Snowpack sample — Rabbit Ears Pass, Jackson County, Colorado, USA (12/17/25, 1:08 PM MST)
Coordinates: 40.387, -106.625
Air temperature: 34 °F
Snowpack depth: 46 cm
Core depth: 20 cm
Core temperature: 24.8 °F
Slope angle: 6°, slope face: 165°
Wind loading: medium
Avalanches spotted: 0
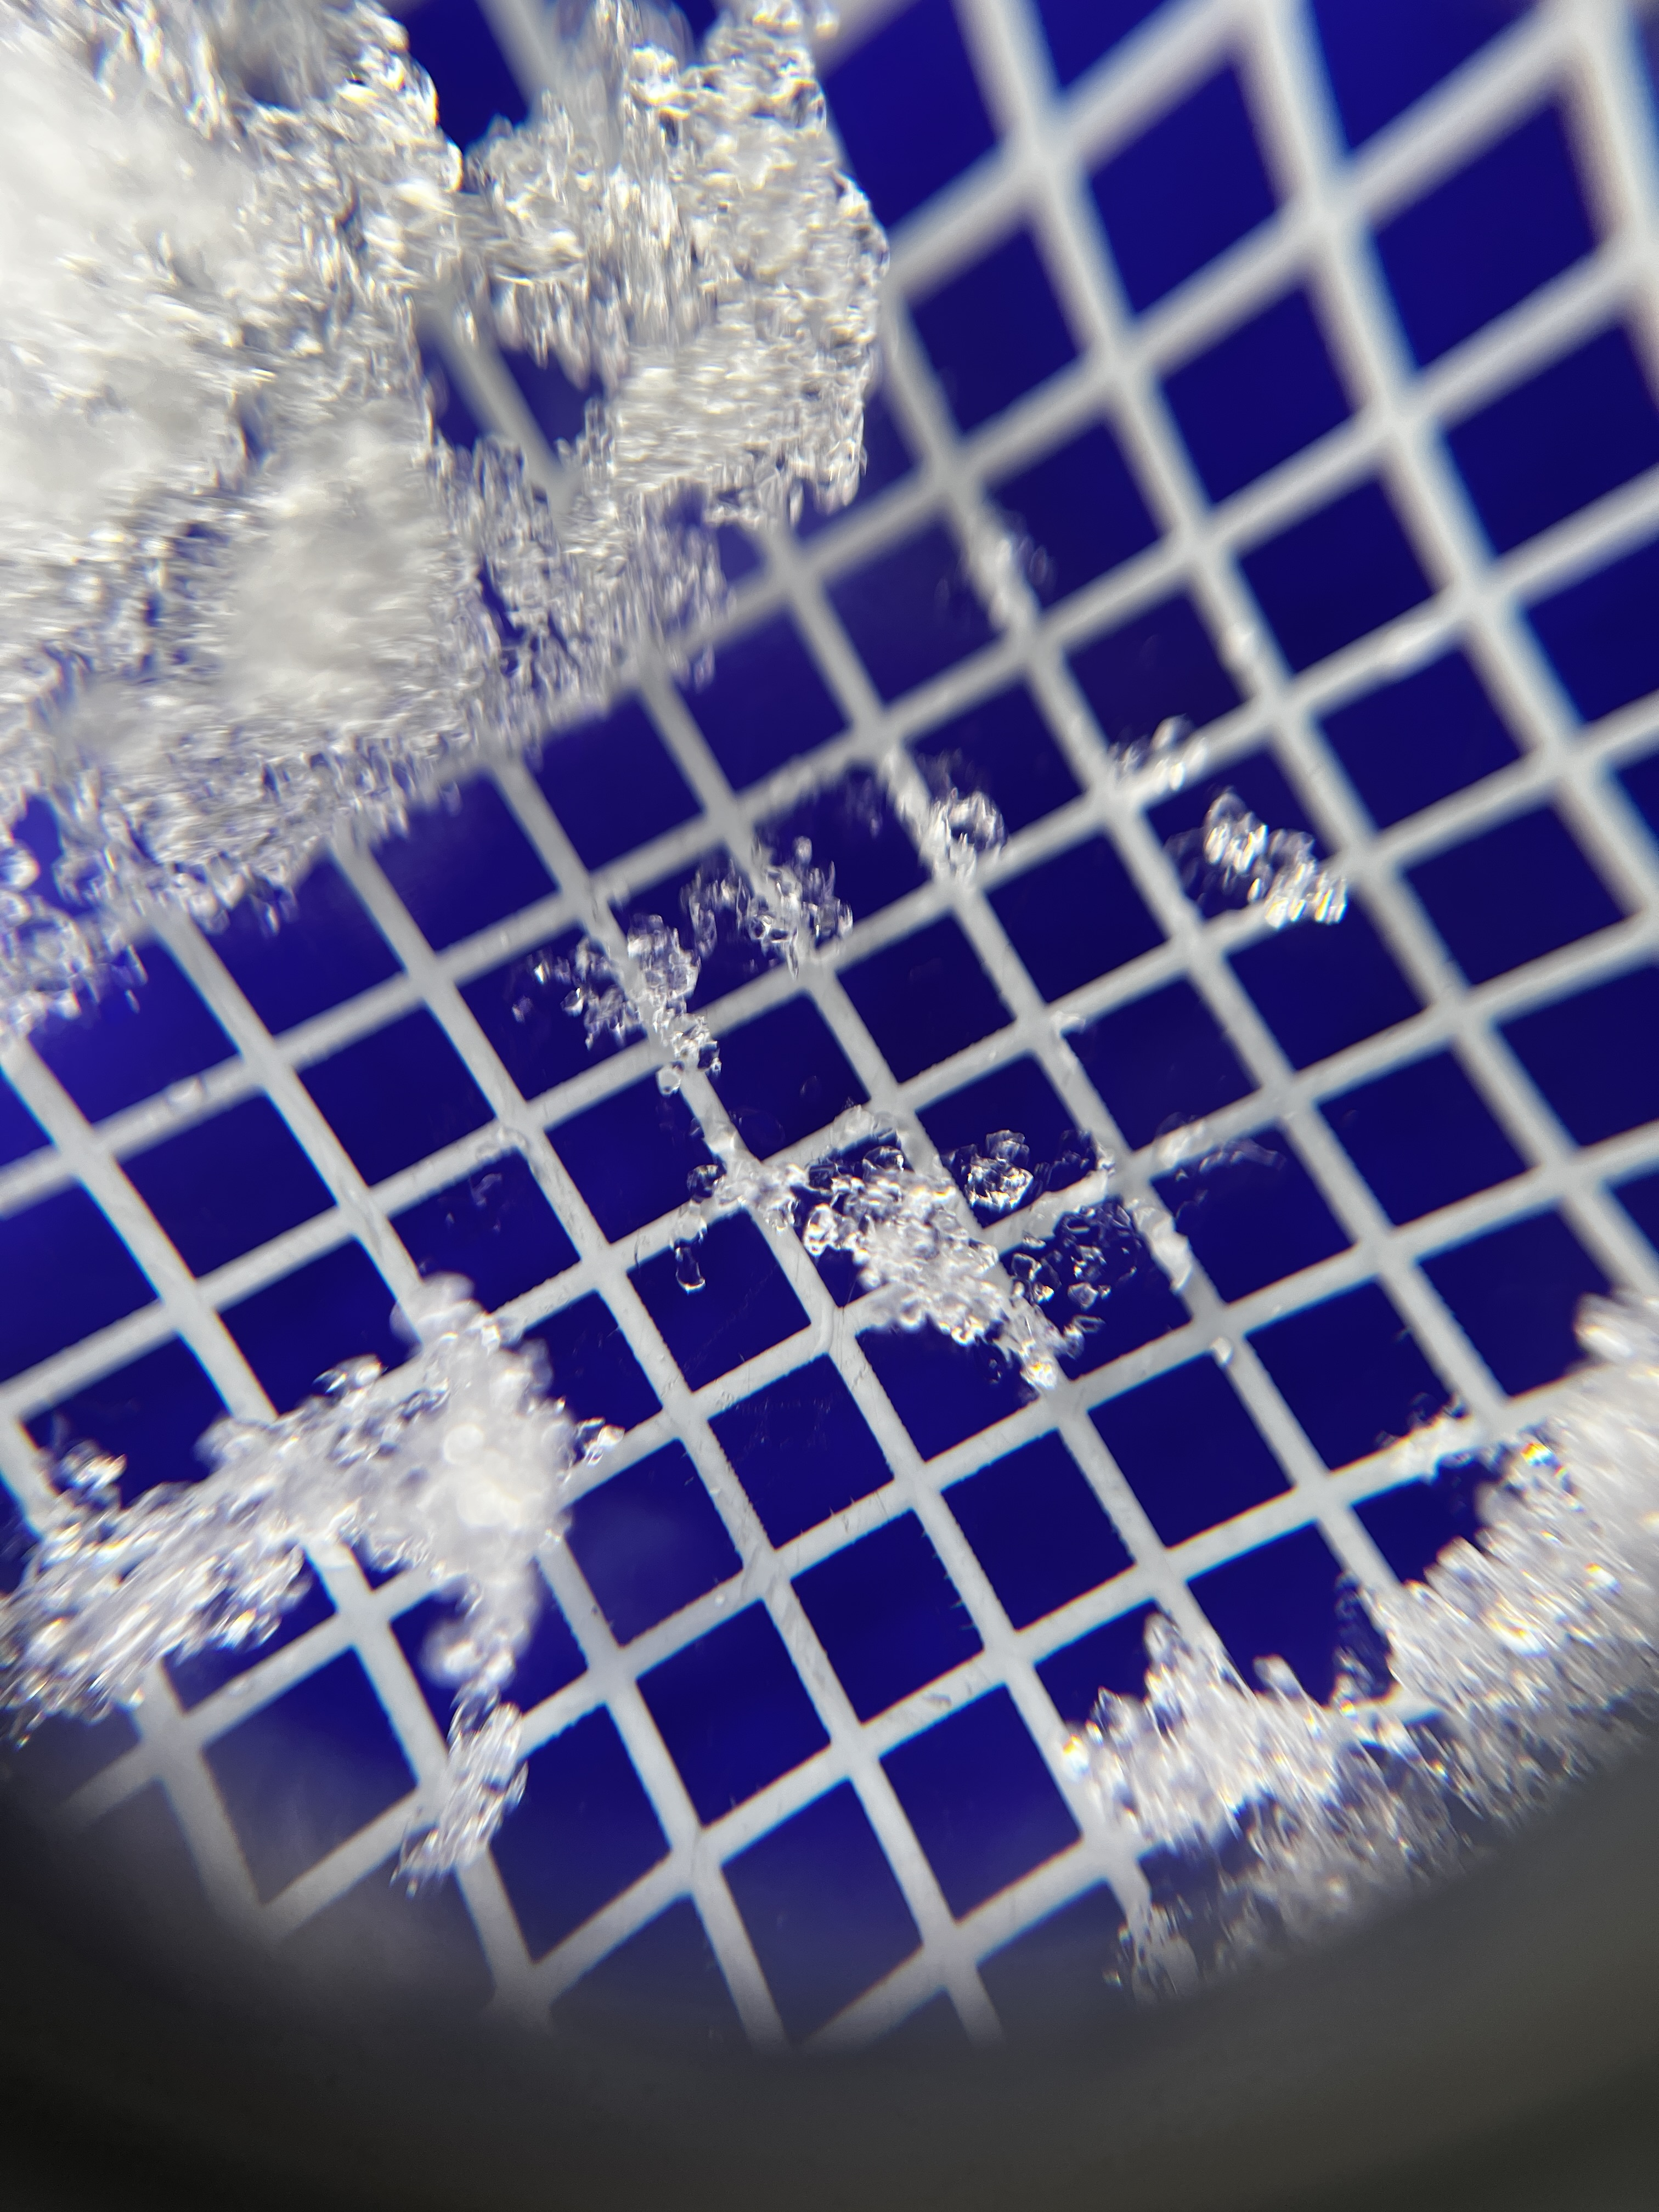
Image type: magnified_profile
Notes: No avalanches spotted nearby, although collected in a meadowy area with minimal risk on this face of the pass.